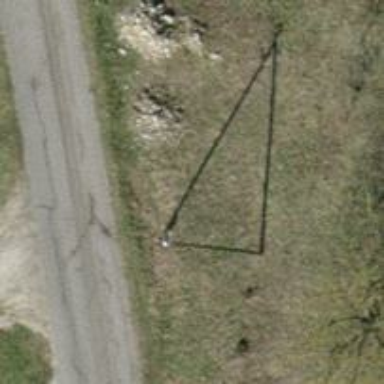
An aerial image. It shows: Power pole.